Question: A table has workout columns starting from workout1 till workout7.
I want to create formula to check the latest workout (higher) and display it in crystal report. For example, check if workout7 have value then display it before any other workout columns else check workout6, If it value, display it before other columns and so on.
But I think if-else statement is not the right choice to perform this job. What is the right way to do that?
Any help would be appreciated,

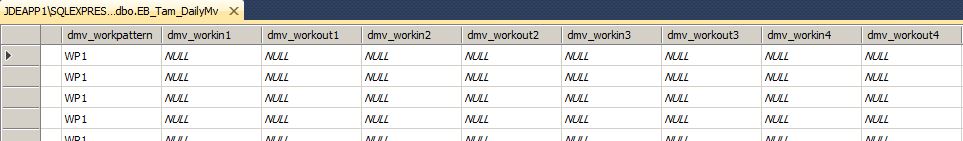
Answer: The value needs to be checked if is not null, and then if the value is not null, print it, else continue checking the steps in descending approach, and whenever the value is found just print it.
'''
if NOT ISNULL ({EB_Tam_DailyMv.dmv_workout10}) then
{EB_Tam_DailyMv.dmv_workout10}
else if NOT ISNULL ({EB_Tam_DailyMv.dmv_workout9}) then
{EB_Tam_DailyMv.dmv_workout9}
else if NOT ISNULL ({EB_Tam_DailyMv.dmv_workout8}) then
{EB_Tam_DailyMv.dmv_workout8}
else if NOT ISNULL ({EB_Tam_DailyMv.dmv_workout7}) then
{EB_Tam_DailyMv.dmv_workout7}
else if NOT ISNULL({EB_Tam_DailyMv.dmv_workout6}) then
{EB_Tam_DailyMv.dmv_workout6}
else if NOT ISNULL({EB_Tam_DailyMv.dmv_workout5}) then
{EB_Tam_DailyMv.dmv_workout5}
else if NOT ISNULL({EB_Tam_DailyMv.dmv_workout4}) then
{EB_Tam_DailyMv.dmv_workout4}
else if NOT ISNULL ({EB_Tam_DailyMv.dmv_workout3}) then
{EB_Tam_DailyMv.dmv_workout3}
else if NOT ISNULL ({EB_Tam_DailyMv.dmv_workout2}) then
{EB_Tam_DailyMv.dmv_workout2}
else if NOT ISNULL ({EB_Tam_DailyMv.dmv_workout1}) then
{EB_Tam_DailyMv.dmv_workout1}
else "00:00"
'''